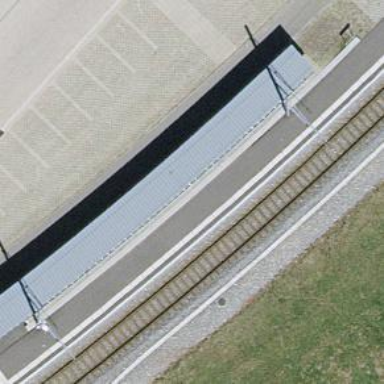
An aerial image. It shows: Halt on the railway.